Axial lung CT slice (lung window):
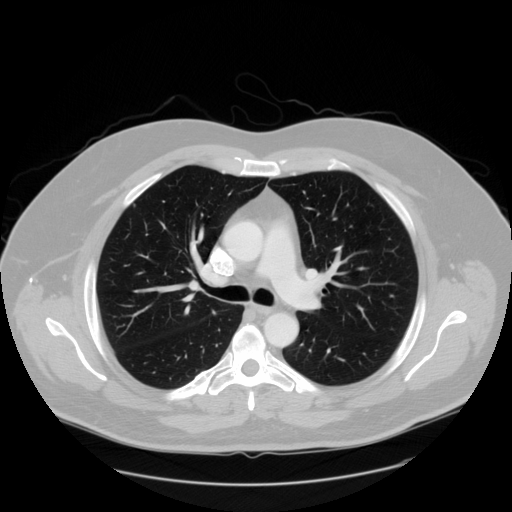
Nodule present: no